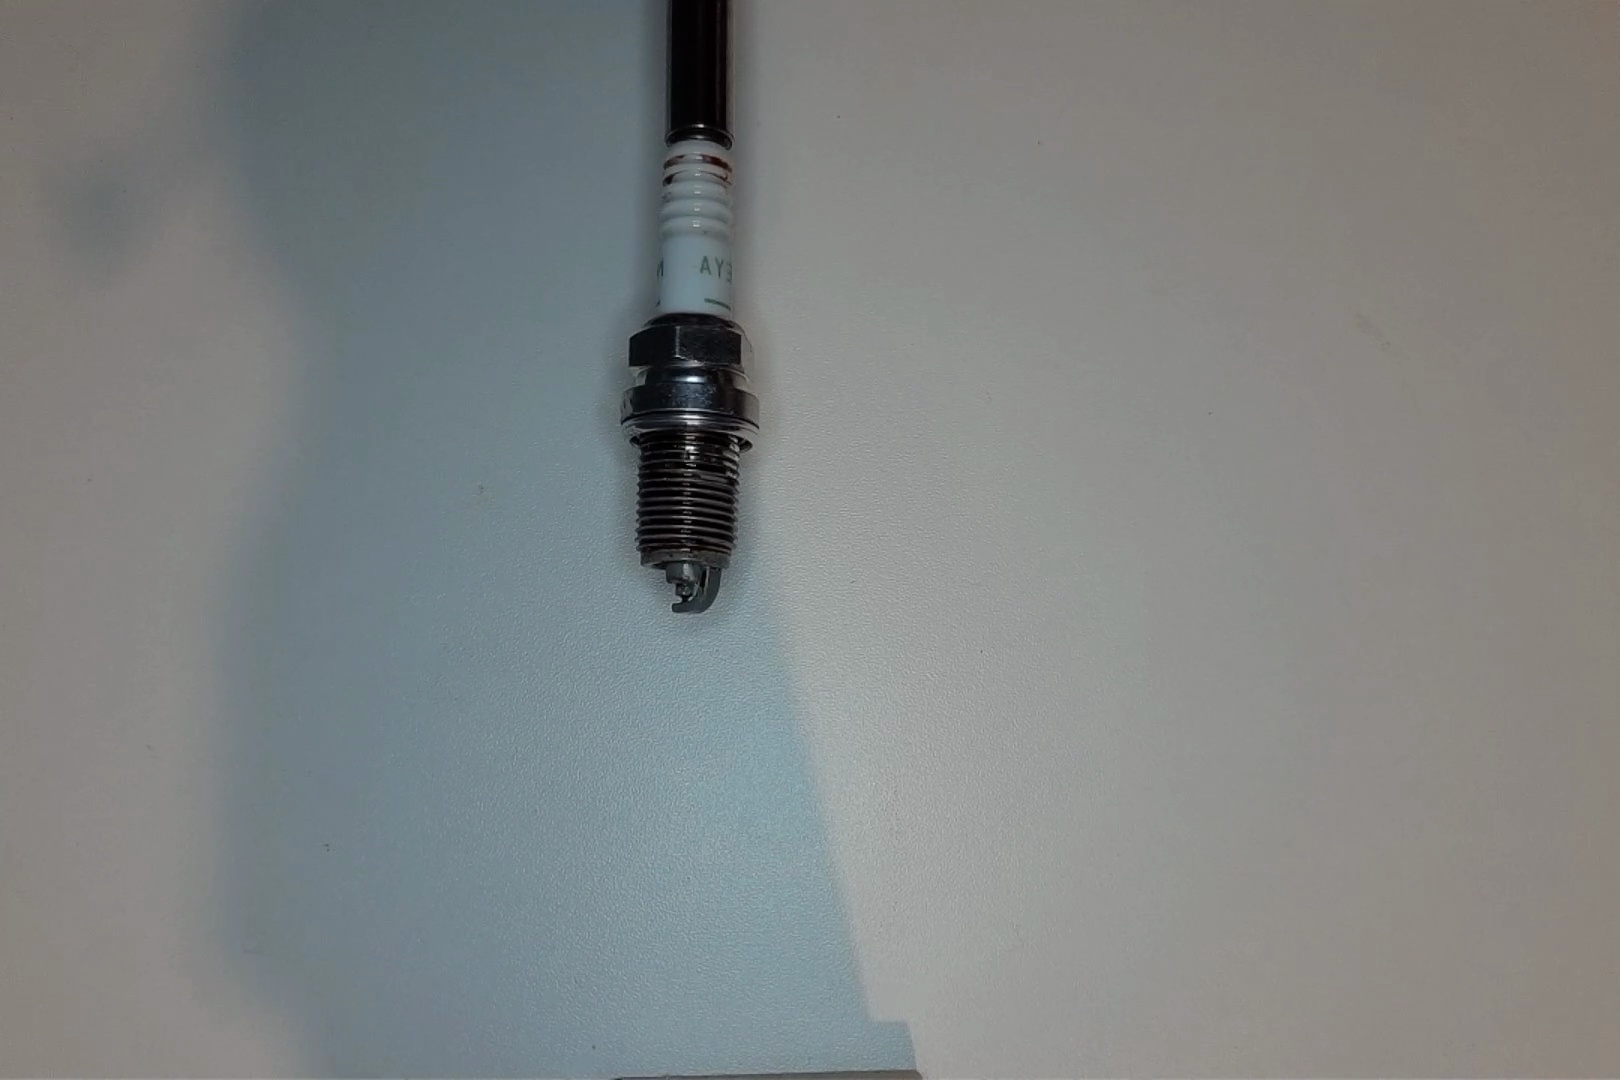
Label: anomaly